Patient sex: M
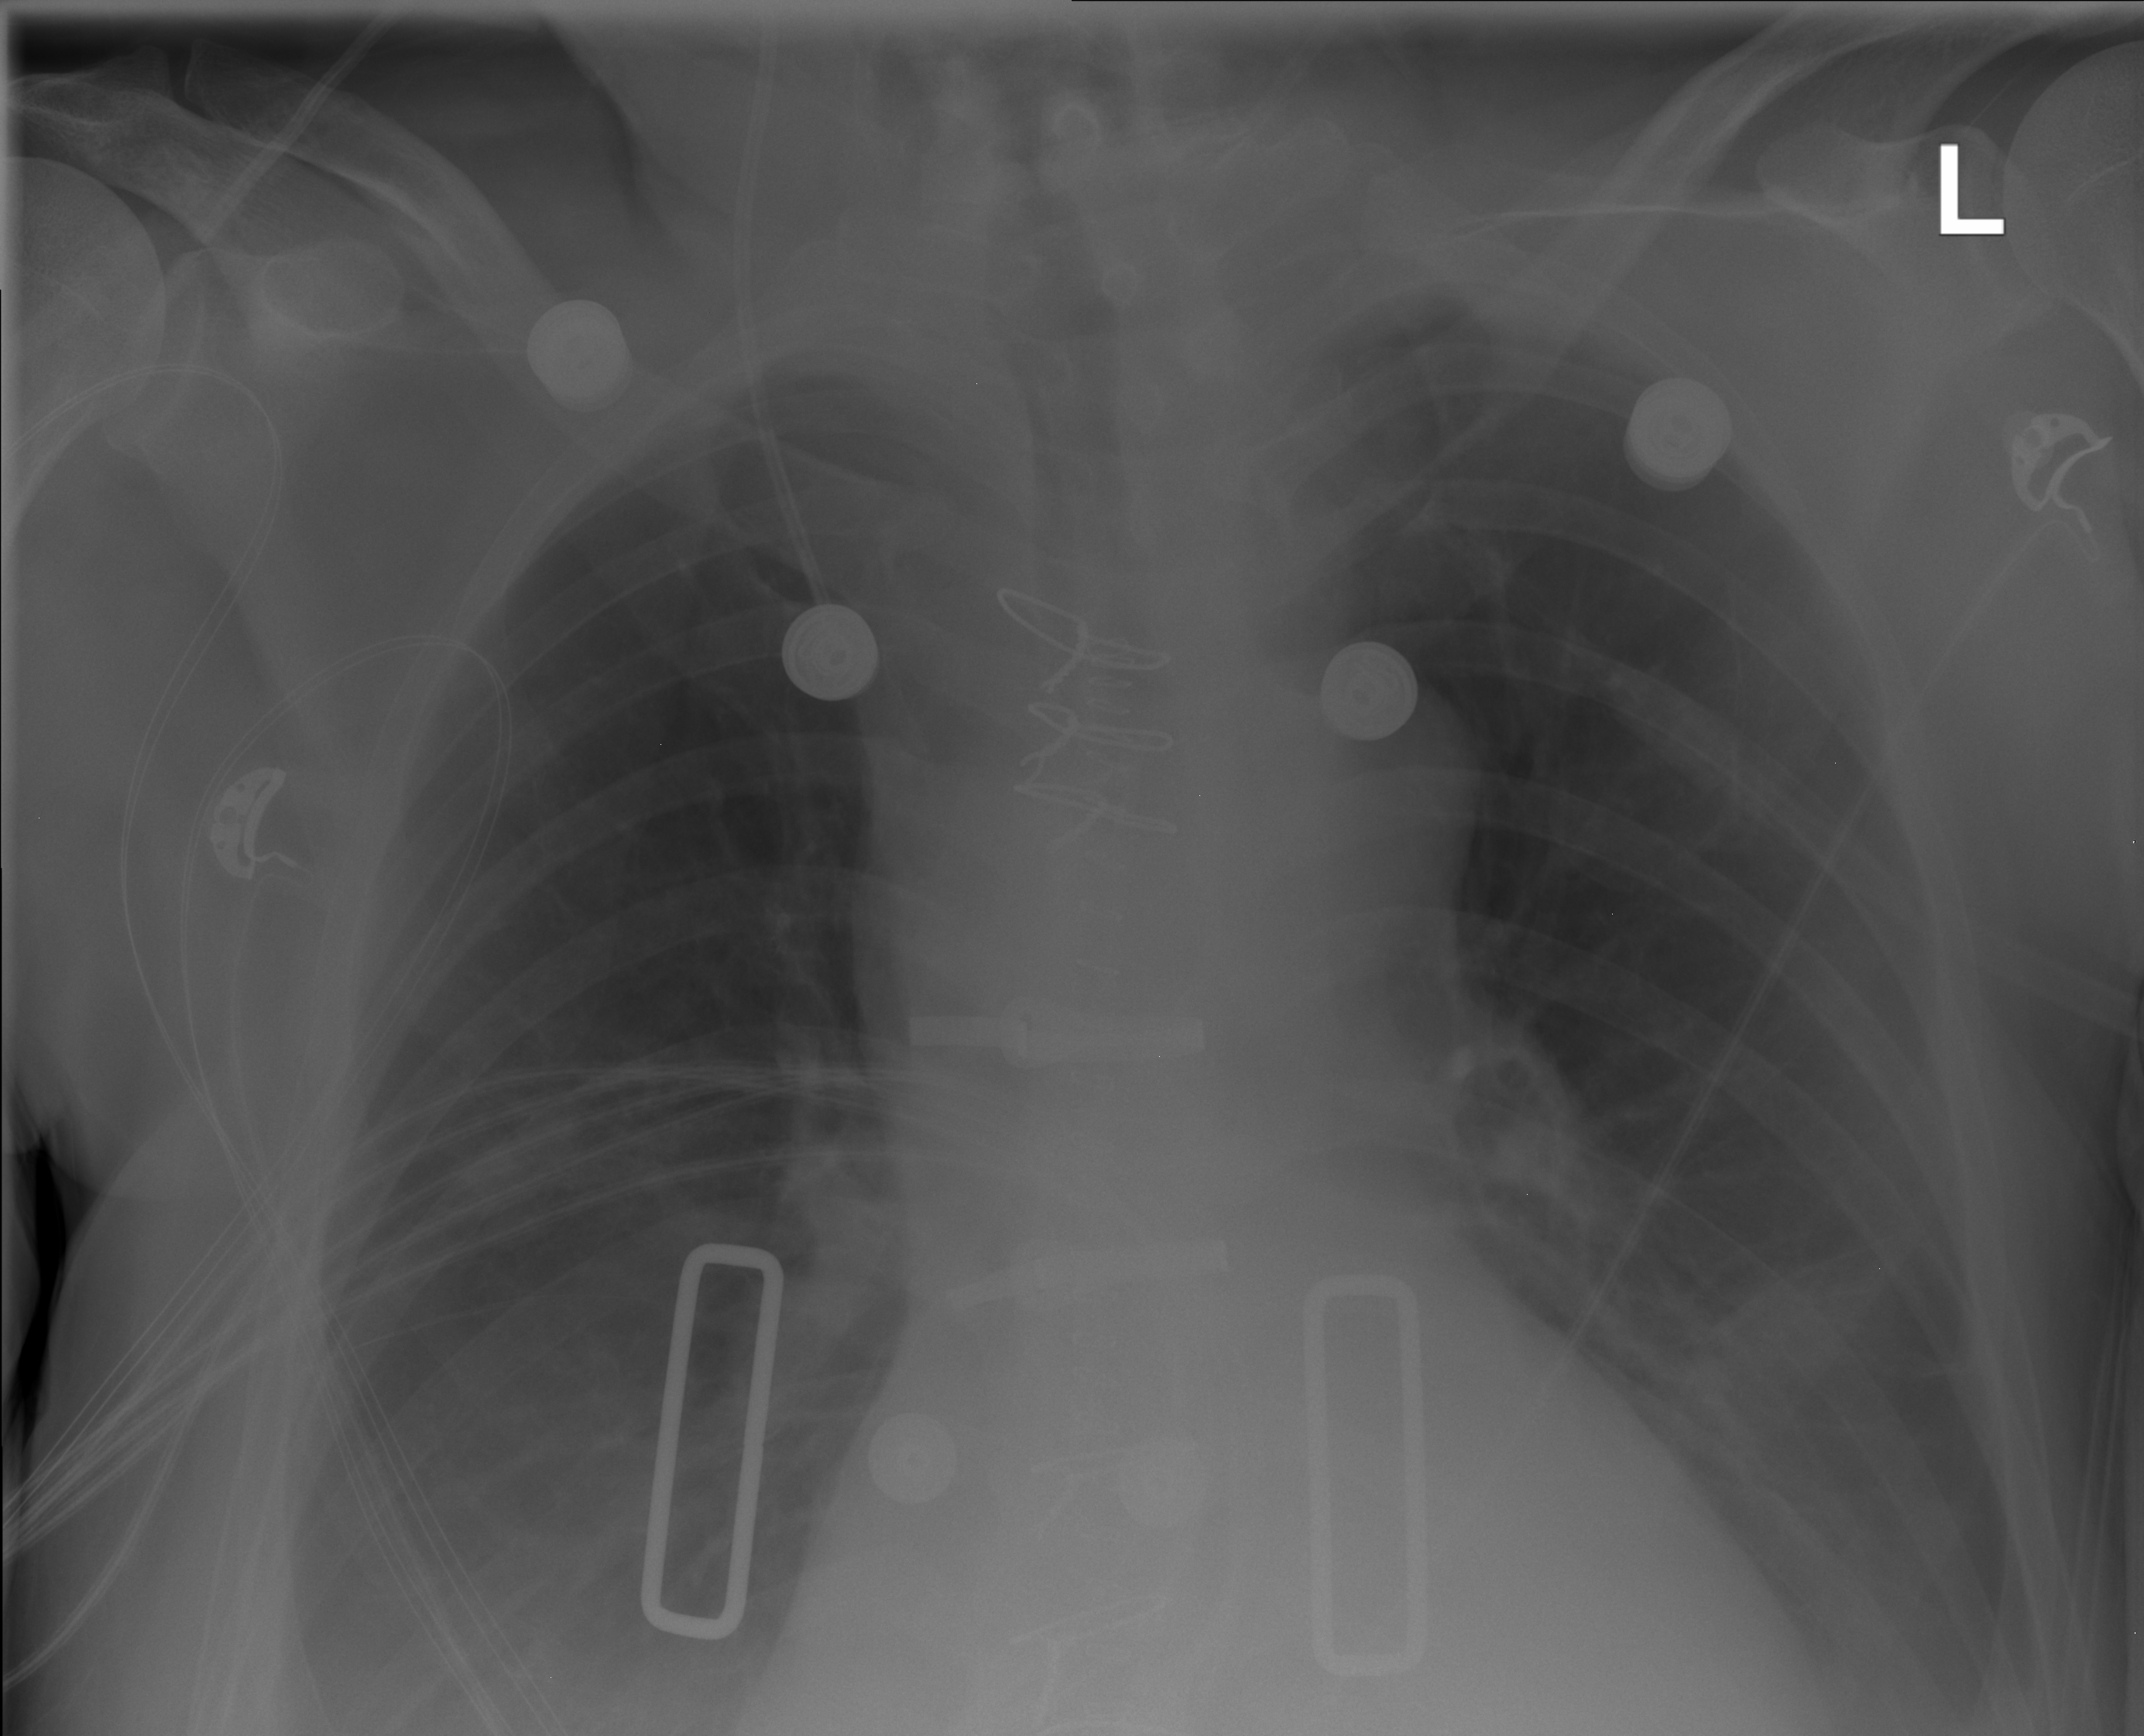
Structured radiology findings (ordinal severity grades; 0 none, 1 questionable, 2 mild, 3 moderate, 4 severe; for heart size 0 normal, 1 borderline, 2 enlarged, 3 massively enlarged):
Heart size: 2
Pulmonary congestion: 0
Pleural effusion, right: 2
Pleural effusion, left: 2
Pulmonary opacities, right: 0
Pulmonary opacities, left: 0
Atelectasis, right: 0
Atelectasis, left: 0